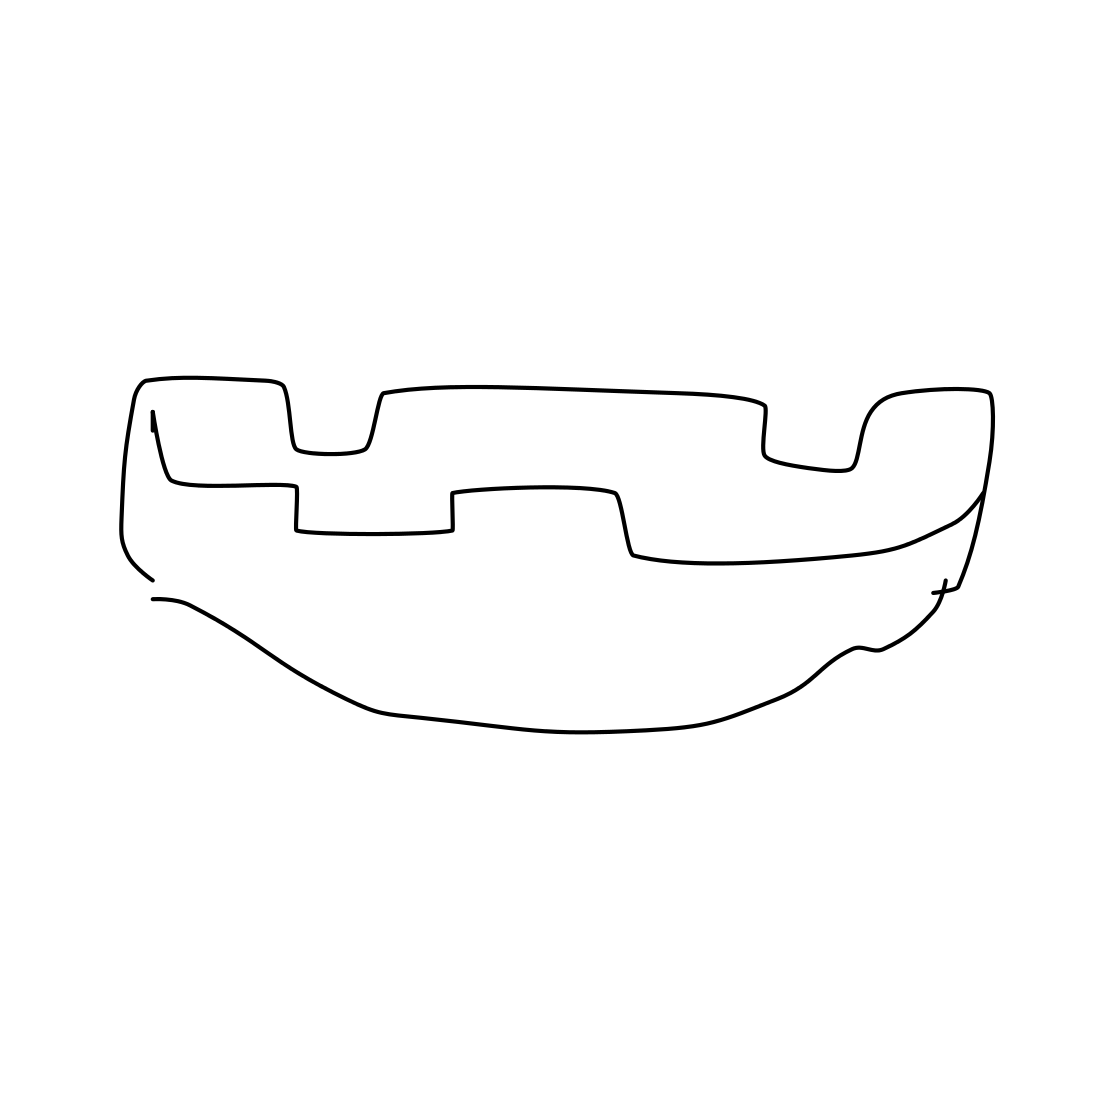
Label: ashtray